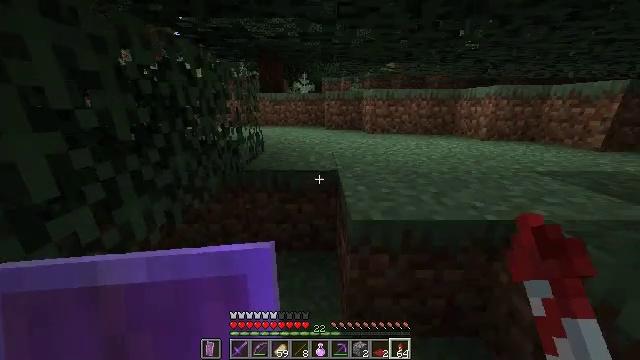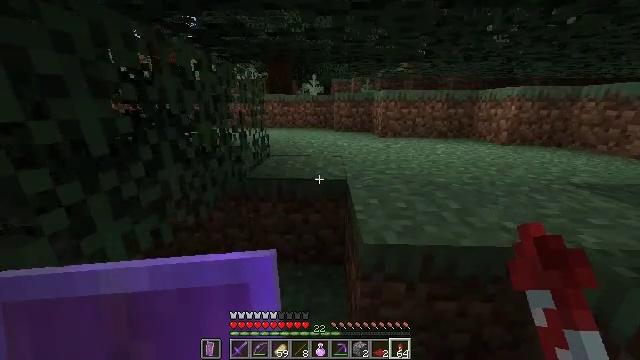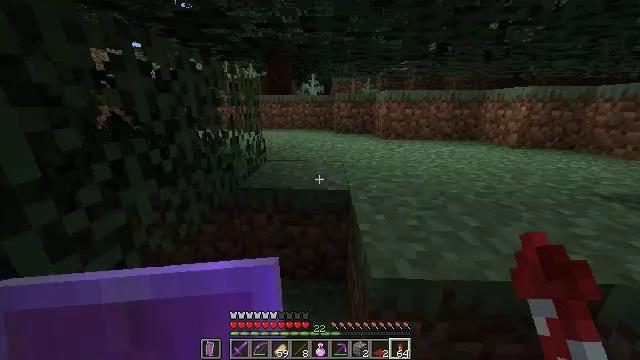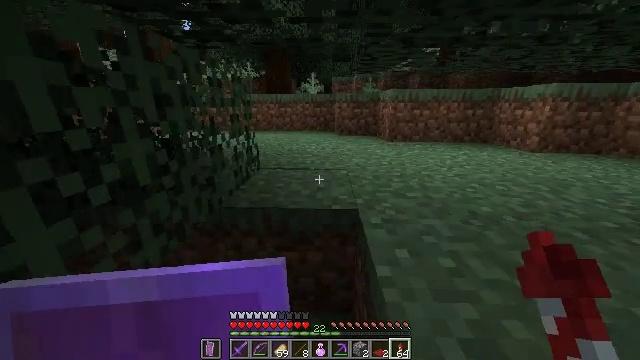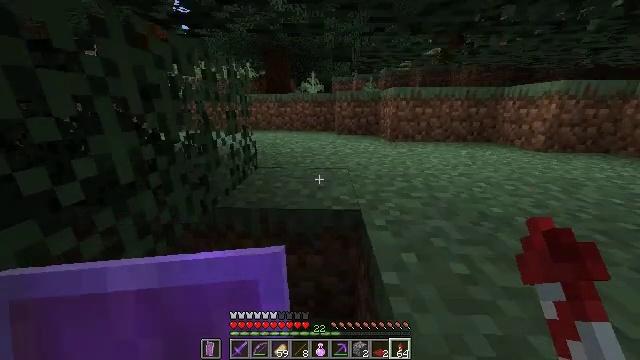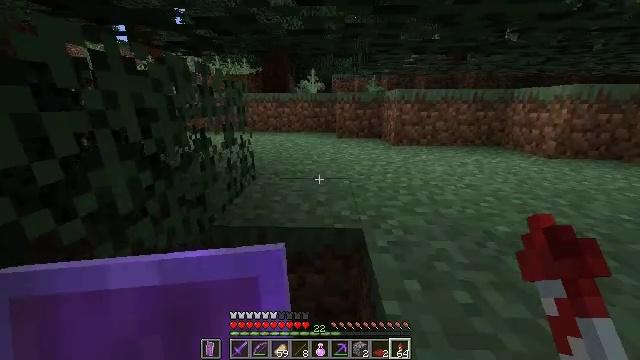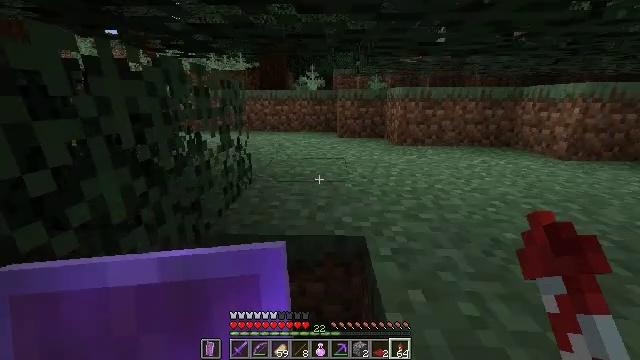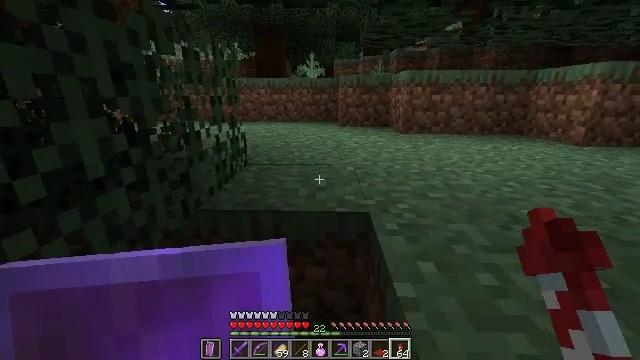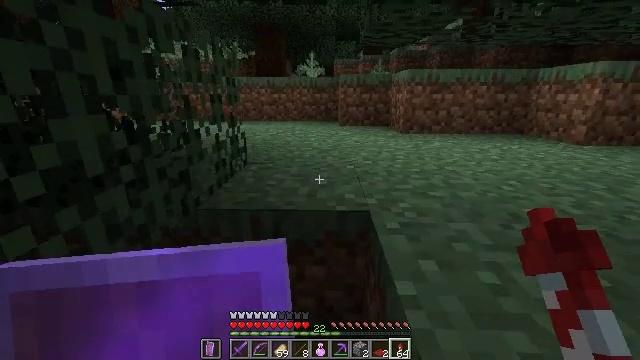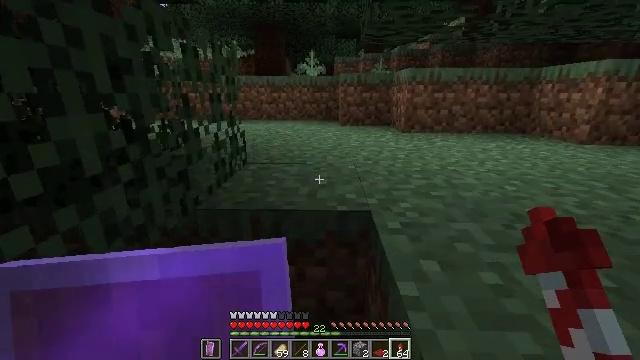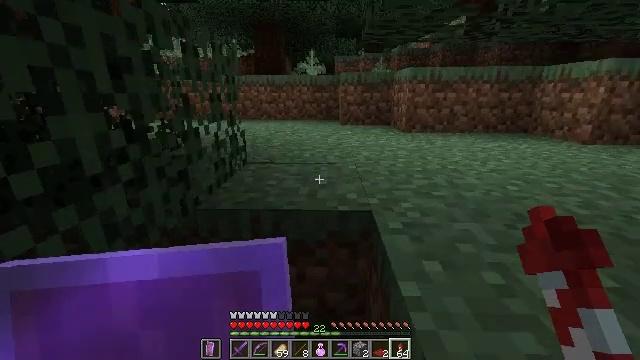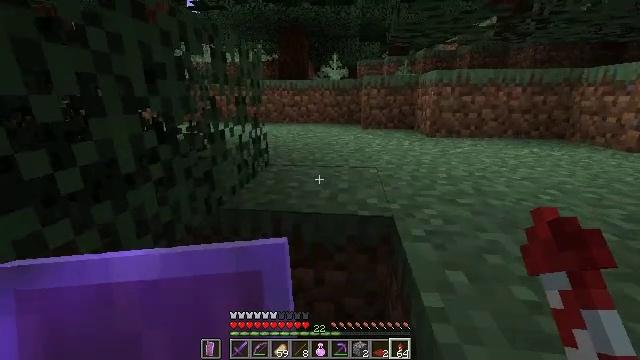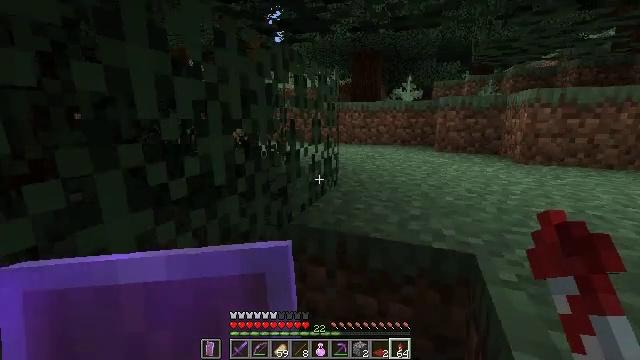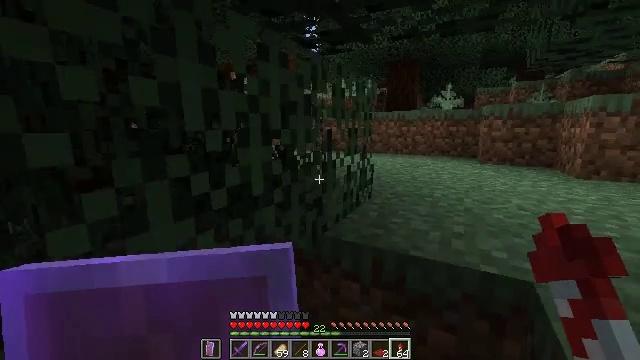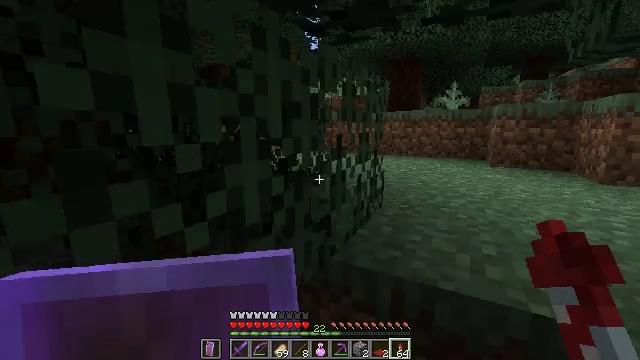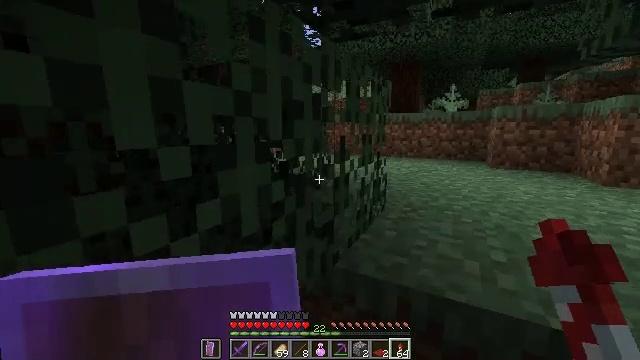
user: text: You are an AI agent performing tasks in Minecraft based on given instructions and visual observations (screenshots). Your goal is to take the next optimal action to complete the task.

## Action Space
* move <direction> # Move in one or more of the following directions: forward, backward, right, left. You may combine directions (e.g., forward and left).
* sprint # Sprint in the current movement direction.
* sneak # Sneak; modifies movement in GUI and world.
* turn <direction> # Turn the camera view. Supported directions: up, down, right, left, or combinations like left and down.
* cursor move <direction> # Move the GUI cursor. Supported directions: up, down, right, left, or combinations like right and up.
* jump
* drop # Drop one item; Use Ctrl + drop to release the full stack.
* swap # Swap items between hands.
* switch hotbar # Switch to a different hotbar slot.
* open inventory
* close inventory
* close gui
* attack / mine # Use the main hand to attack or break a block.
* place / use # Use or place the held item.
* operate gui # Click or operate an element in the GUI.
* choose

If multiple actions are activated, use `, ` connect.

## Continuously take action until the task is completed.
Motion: motion action
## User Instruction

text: Gather spruce leaves to collect foliage.
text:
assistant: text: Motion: move forward, sprint, turn left
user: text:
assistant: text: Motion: move forward, sprint
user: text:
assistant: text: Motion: move forward, sprint
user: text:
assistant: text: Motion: move forward, sprint
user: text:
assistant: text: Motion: move forward, sprint, jump
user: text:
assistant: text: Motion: move forward, sprint, jump
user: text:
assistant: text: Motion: move forward, sprint, jump
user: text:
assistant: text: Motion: move forward, sprint, jump
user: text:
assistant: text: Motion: move forward, sprint, jump
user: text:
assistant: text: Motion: move forward, sprint, jump
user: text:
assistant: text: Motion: move forward, sprint, turn left, jump
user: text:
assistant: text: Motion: move forward, sprint, turn left and up
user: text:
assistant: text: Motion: move forward, sprint, turn left and up
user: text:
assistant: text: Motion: move forward, sprint
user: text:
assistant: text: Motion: move forward, sprint
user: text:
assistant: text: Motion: sprint
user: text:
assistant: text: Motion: move forward, sprint
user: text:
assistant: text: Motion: move forward, sprint, turn right
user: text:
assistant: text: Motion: move forward, sprint, turn right and up
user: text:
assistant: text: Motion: move forward, sprint, turn right
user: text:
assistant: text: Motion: move forward, sprint, turn right
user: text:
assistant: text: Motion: move forward, sprint
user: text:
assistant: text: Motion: move forward, sprint, turn right, jump
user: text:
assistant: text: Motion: move forward, sprint, jump
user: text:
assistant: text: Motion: move forward, sprint, jump
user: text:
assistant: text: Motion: move forward, sprint, jump
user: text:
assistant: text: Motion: move forward, sprint, jump
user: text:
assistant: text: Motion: move forward, sprint, jump
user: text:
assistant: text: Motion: move forward, sprint, turn right and down, jump
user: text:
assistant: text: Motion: move forward, sprint, turn right and down, jump